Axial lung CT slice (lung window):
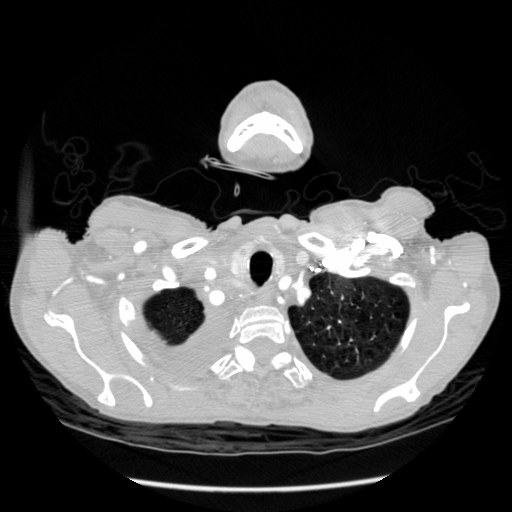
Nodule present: no